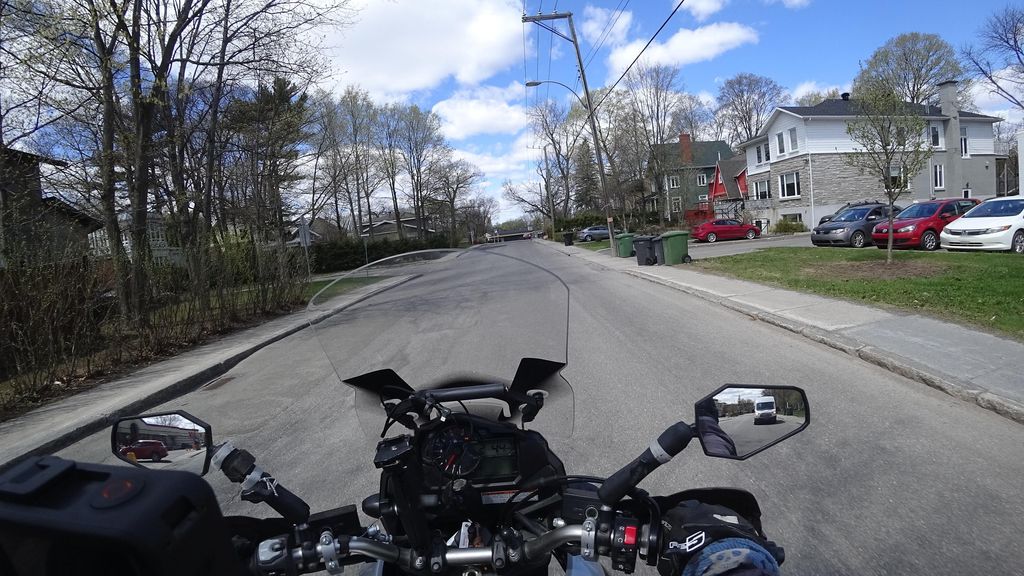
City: quebec_city